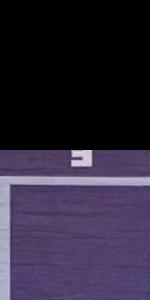
Label: Empty